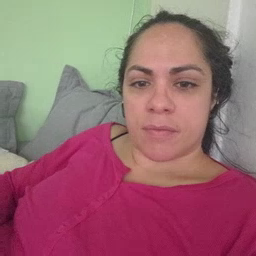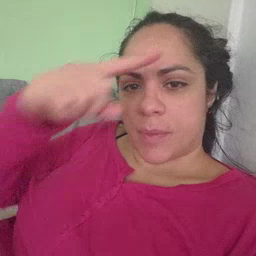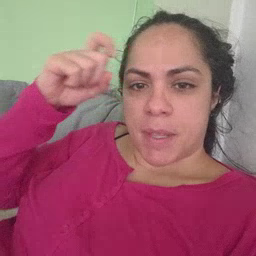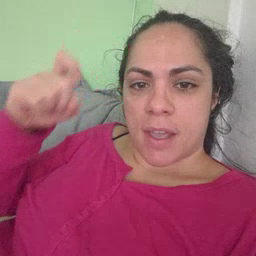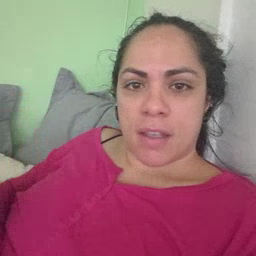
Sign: because